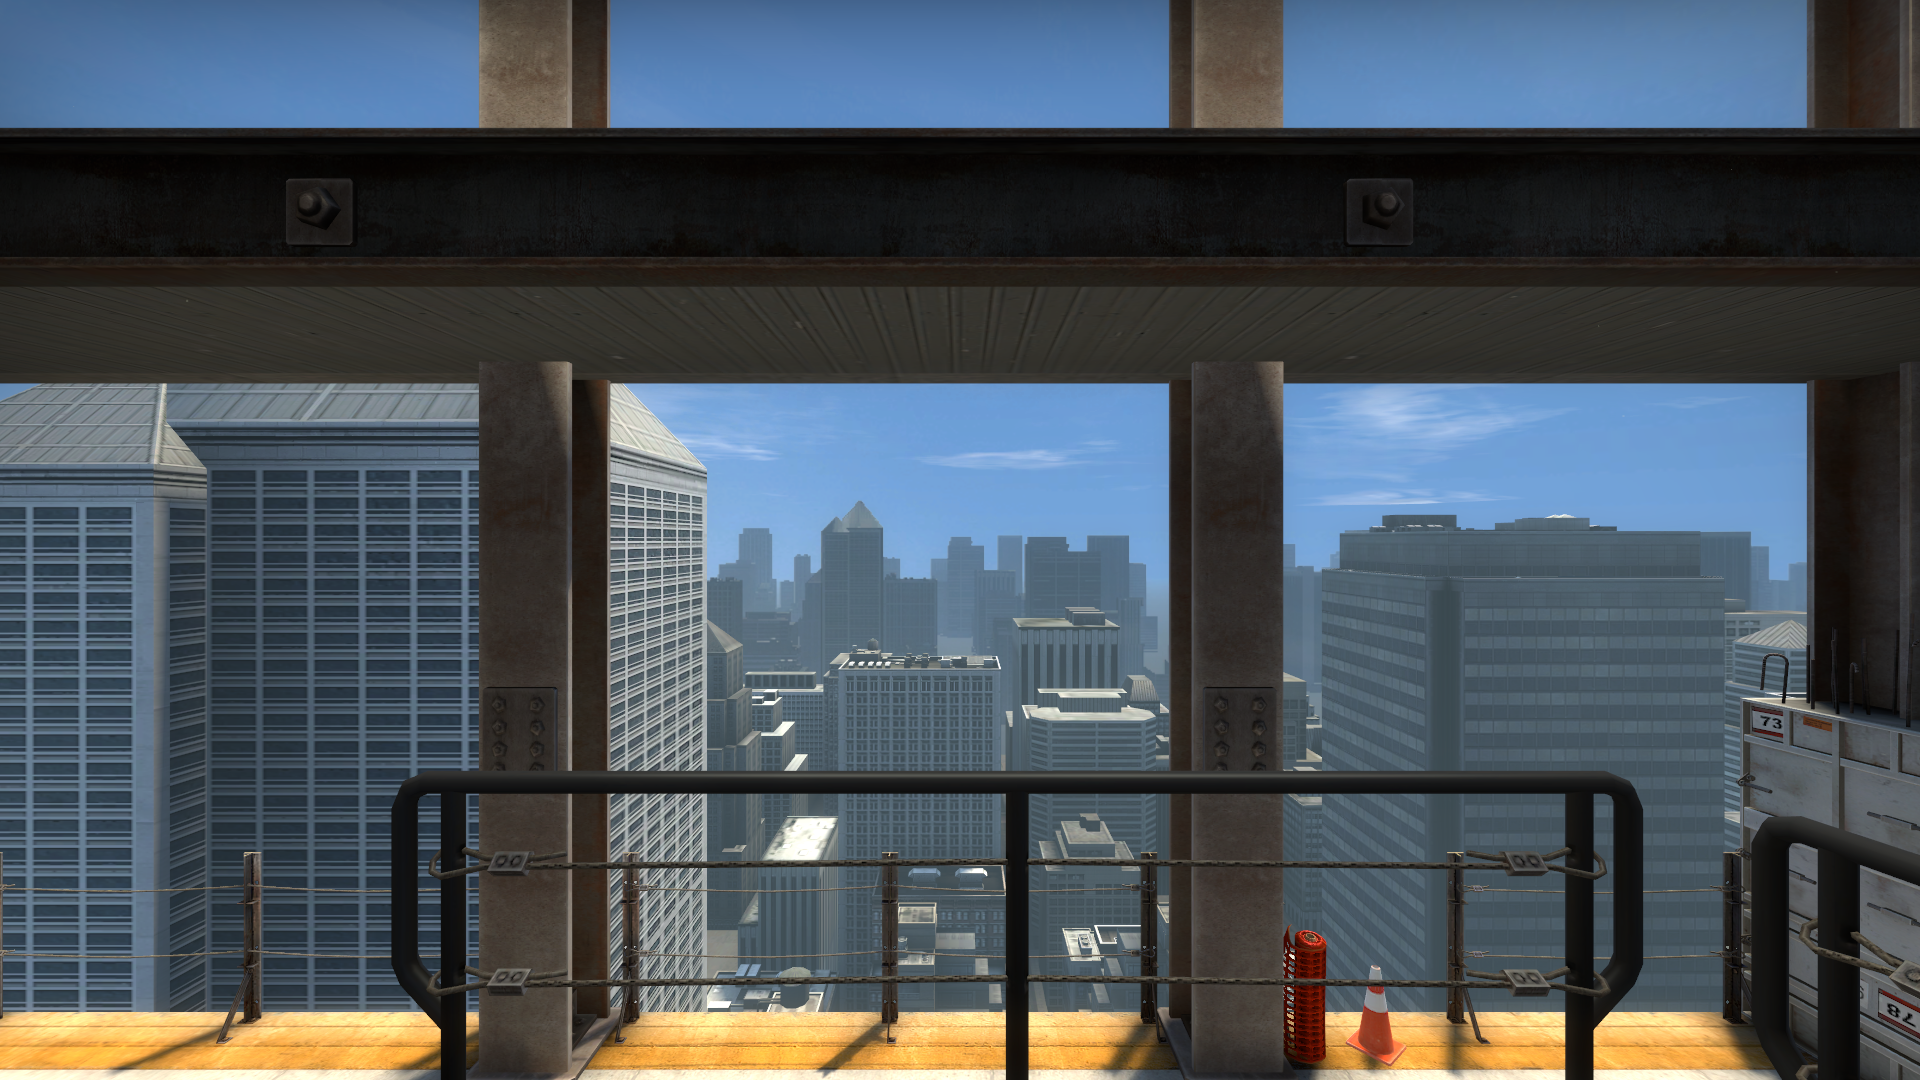
Map: de_vertigo